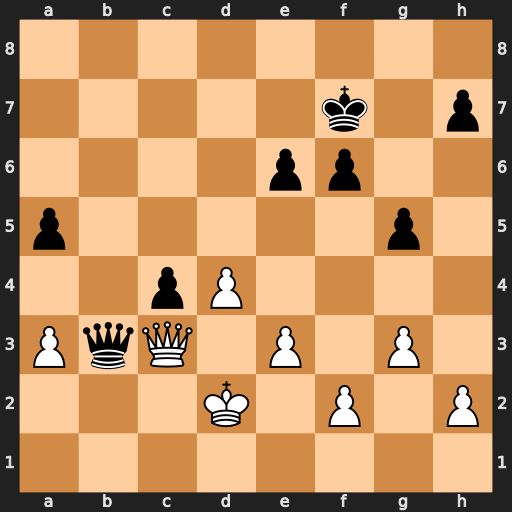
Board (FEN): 8/5k1p/4pp2/p5p1/2pP4/PqQ1P1P1/3K1P1P/8
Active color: w
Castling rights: -
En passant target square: -
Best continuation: Qxb3 cxb3 a4 b2 Kc2 b1=R Kxb1